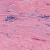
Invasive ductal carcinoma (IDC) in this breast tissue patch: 1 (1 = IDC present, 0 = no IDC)